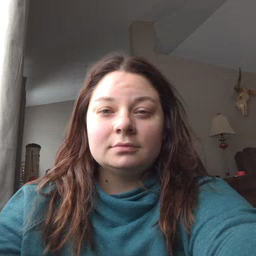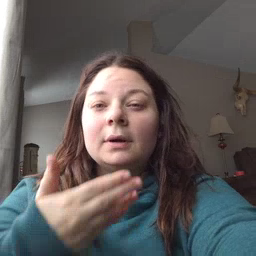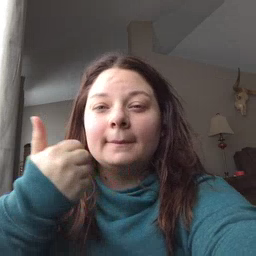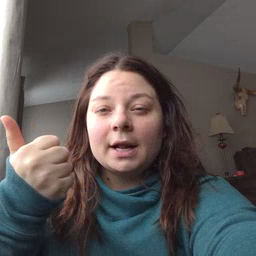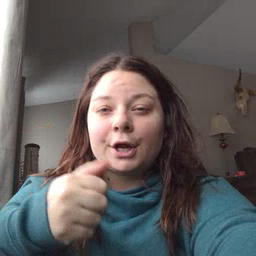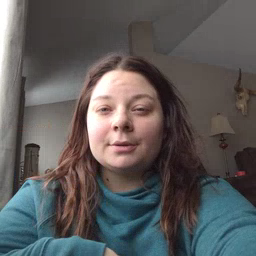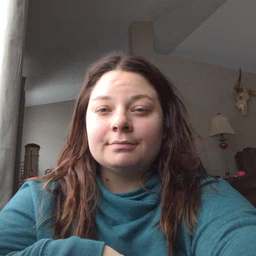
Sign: better